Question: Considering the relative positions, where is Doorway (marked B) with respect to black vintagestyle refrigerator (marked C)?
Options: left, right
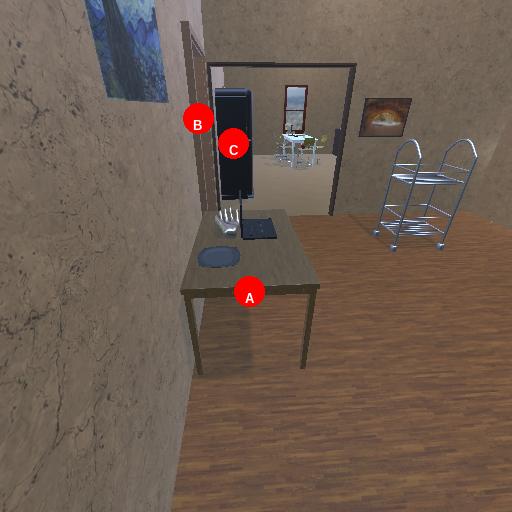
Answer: left